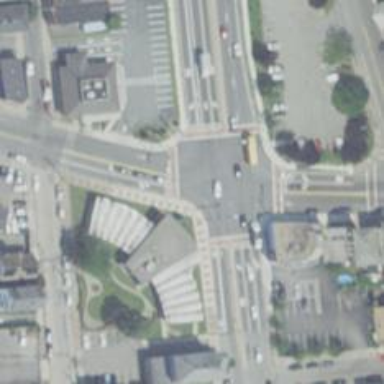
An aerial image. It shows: Marked crossing on the road.